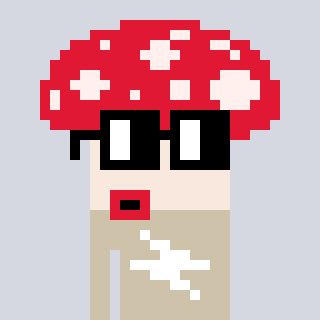
a pixel art character with square black glasses, a mushroom-shaped head and a bege-colored body on a cool background